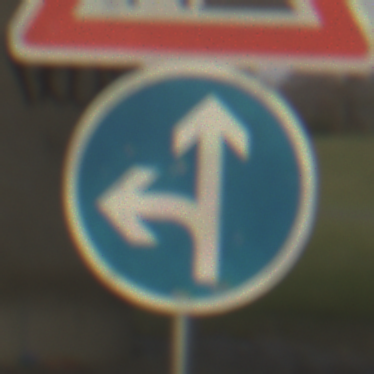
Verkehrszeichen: VorgeschriebeneFahrtrichtungGeradeausOderLinks
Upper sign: Arbeitsstelle
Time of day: SunriseSunset
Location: Outdoor (Suburban)
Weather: PartlyCloudy
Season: NotSpecified
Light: Natural